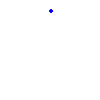
Particle: pion